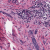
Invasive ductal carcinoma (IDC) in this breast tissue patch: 1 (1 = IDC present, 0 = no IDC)